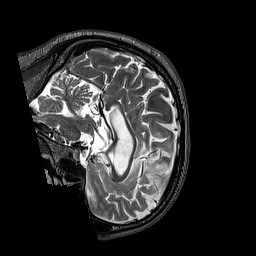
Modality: T2w
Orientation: sagittal
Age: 40
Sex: male
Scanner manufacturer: siemens
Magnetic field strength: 3 T
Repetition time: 3.2 s
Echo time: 0.567 s